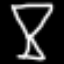
Label: hourglass